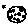
Label: moon